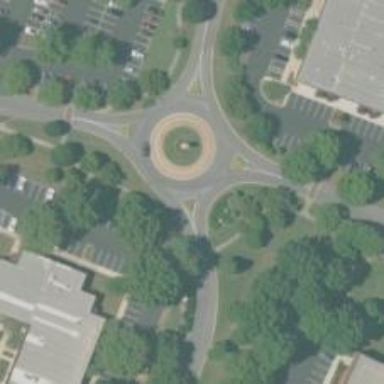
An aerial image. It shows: Tertiary road leading to roundabout.